I will show an image sequence of human cooking. I have annotated the images with numbered circles. Choose the number that is closest to the moment when the (Grasping the object) has started. You are a five-time world champion in this game. Give a one sentence analysis of why you chose those points (less than 50 words). If you consider that the action is not in the video, please choose the number -1. Provide your answer at the end in a json file of this format: {"points": []}
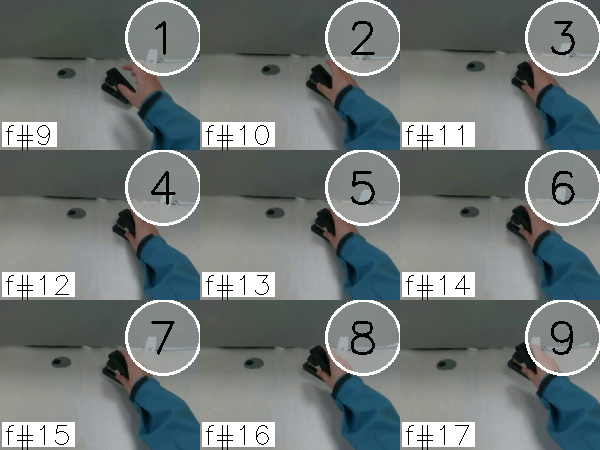
Frame 3 shows the clearest moment of hand-object contact.
{"points": [3]}